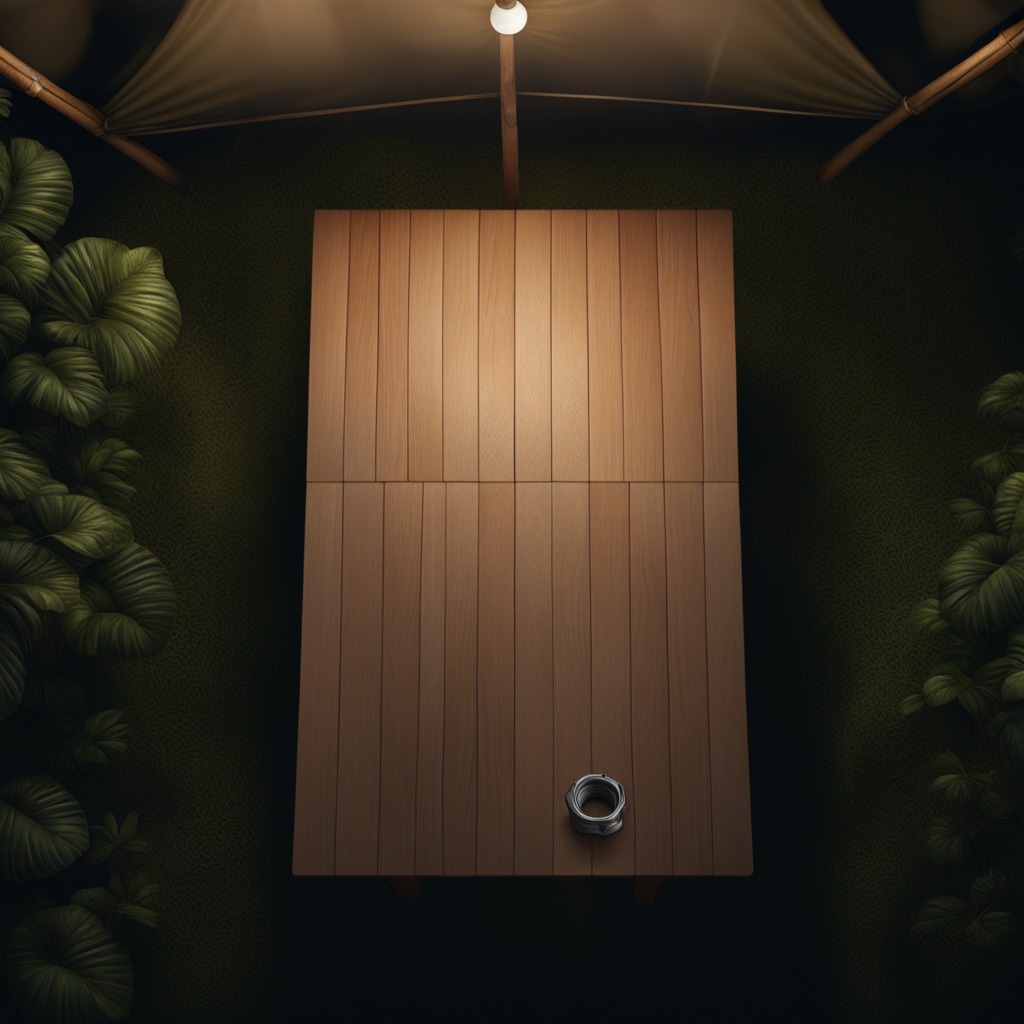
A metal nut is lying on the wooden table inside a jungle field workshop tent at night dim ambient light soft shadows worn but